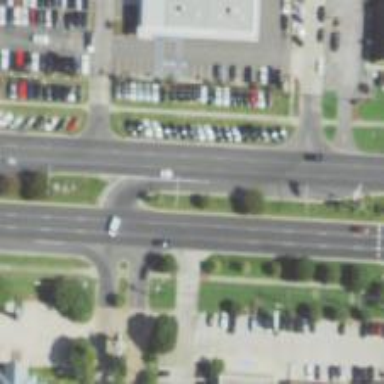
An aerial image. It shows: Primary link road with asphalt surface.